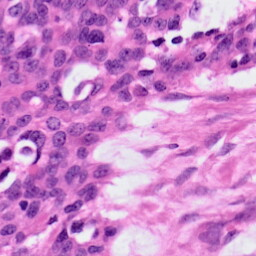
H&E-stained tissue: Ovarian